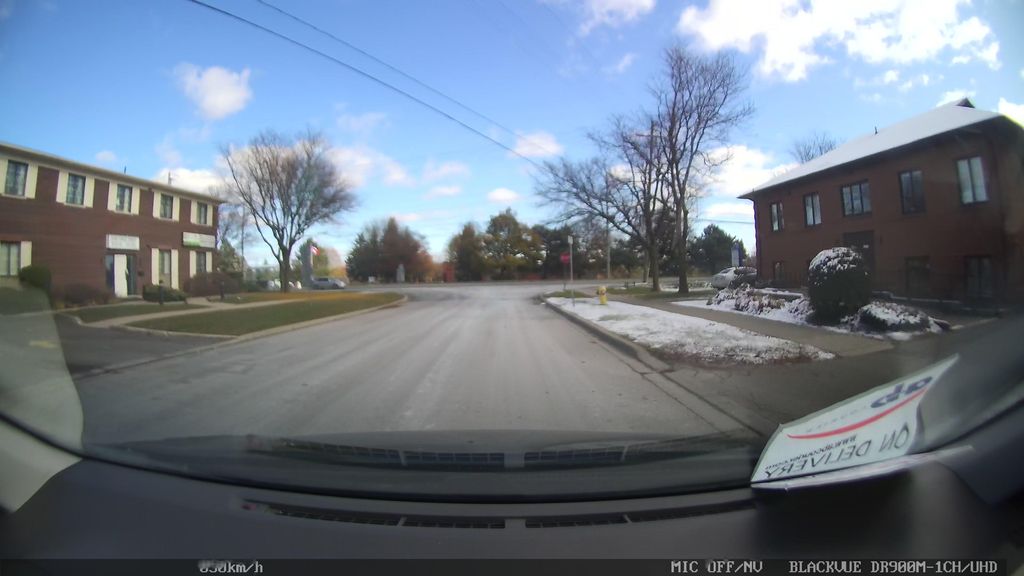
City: toronto